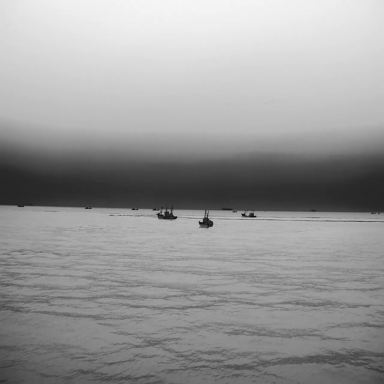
There are ten bulk_carriers in the infrared image.